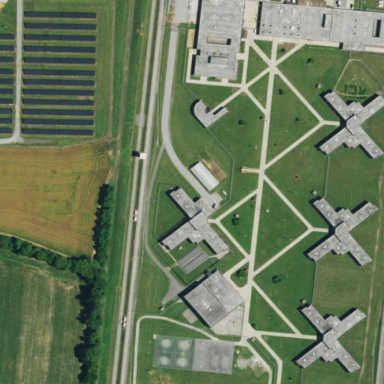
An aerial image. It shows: Prison.